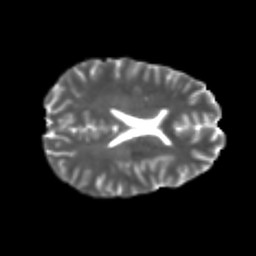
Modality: T2w
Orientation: axial
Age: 24
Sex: male
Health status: healthy
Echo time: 0.074 s